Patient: sex M, age 55
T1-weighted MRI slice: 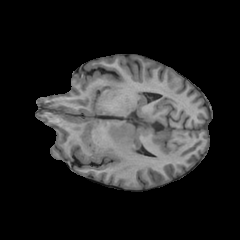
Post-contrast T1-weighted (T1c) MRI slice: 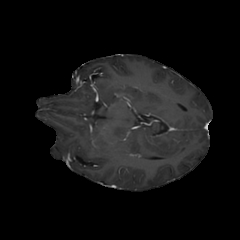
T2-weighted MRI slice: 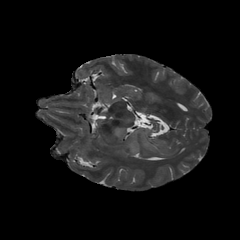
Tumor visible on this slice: yes
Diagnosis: Astrocytoma, IDH-wildtype
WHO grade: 2